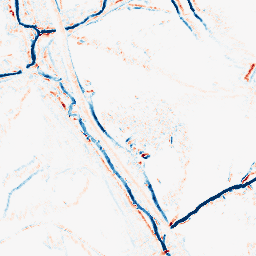
Category: morphological
Decomposition family: morphological_diamond
Decomposition parameters: operation: average
radius: 3
Upsampling method: bspline
Upsampling parameters: scale: 8
Upsampling scale: 8